Current action and preconditions to check: trajectory_clear

Your task: For each precondition in the list above, predict whether it will hold at this action.

Consider the current scene as observed from the mobile robot's camera, and analyze the predicted future states of all dynamic agents (e.g., people, animals, vehicles, or any moving entities) within the NEXT SECOND.

IMPORTANT: Only answer "very likely" if you are absolutely certain—based on strong, clear evidence—that a dynamic agent will violate the precondition in the predicted future state. Do NOT answer "very likely" for unlikely, ambiguous, or low-probability risks.

Ask yourself for each precondition: Is there a high probability, with clear and convincing evidence, that the predicted future states of any dynamic agent will interfere with the predicted future state of the currently executing action within the NEXT SECOND, causing that precondition to fail?

Assess the risk level based on these predictions. Use "likely" or "very likely" if motions create a clear risk of interference.

Use "neutral" or "improbable" if agents are nearby but their predicted paths are clearly diverging or non-conflicting.

Failure Risk Categories: "very improbable", "improbable", "neutral", "likely", "very likely"

Answer Format: Output ONLY the probability_of_failure value from these categories: "very improbable", "improbable", "neutral", "likely", "very likely"

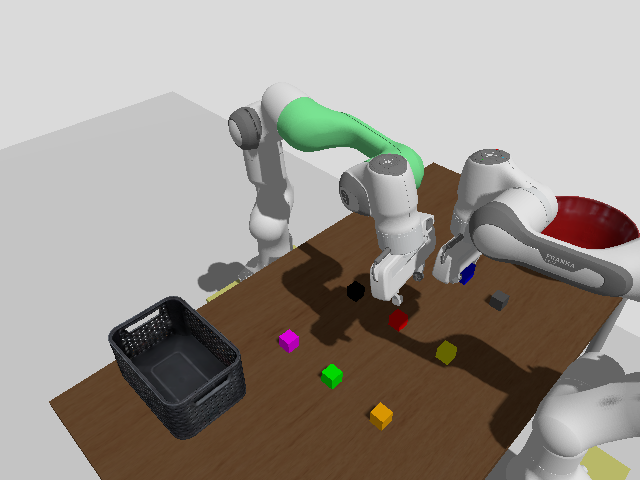

Answer: likely